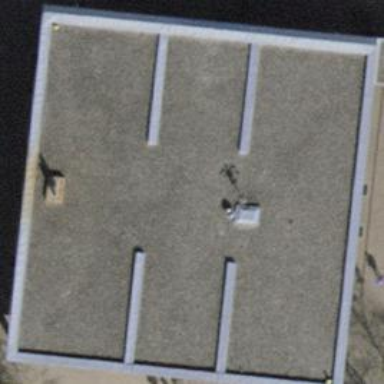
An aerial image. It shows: School building with flat roof.